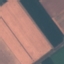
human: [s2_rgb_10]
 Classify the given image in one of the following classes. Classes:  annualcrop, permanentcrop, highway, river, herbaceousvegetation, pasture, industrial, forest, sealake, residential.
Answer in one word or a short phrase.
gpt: AnnualCrop